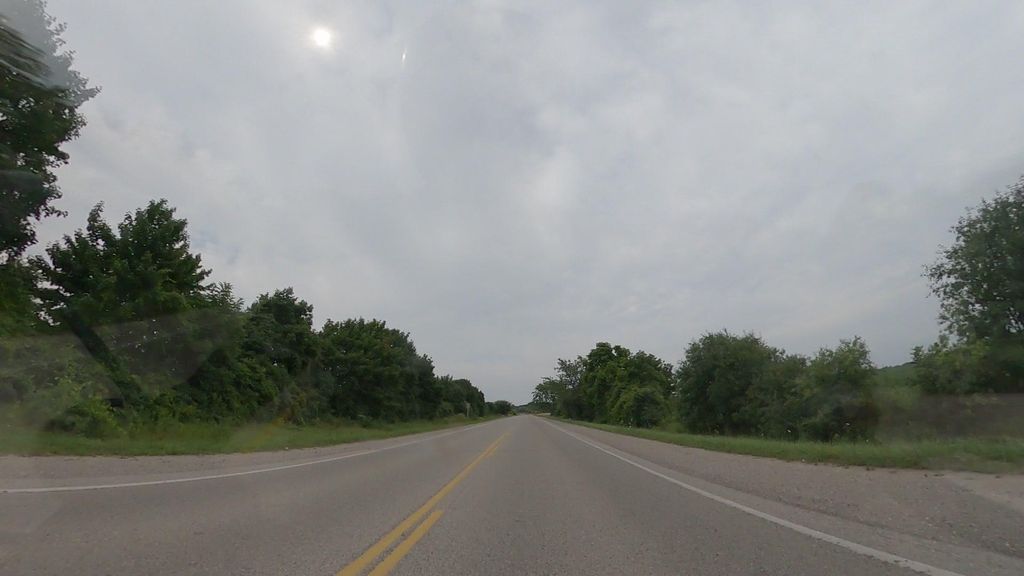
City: kitchener-waterloo